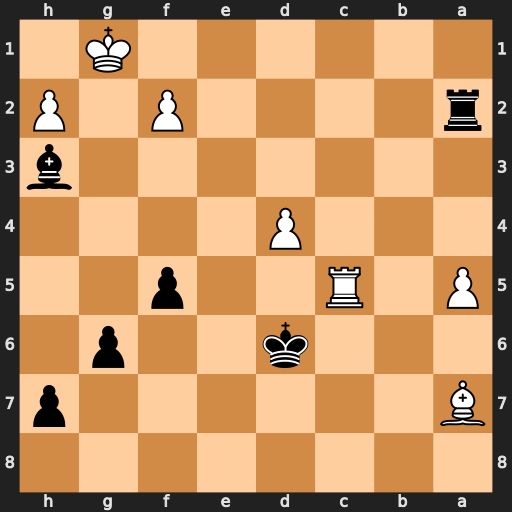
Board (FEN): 8/B6p/3k2p1/P1R2p2/3P4/7b/r4P1P/6K1
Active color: b
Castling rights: -
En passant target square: -
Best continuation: Ra1+ Rc1 Rxc1#